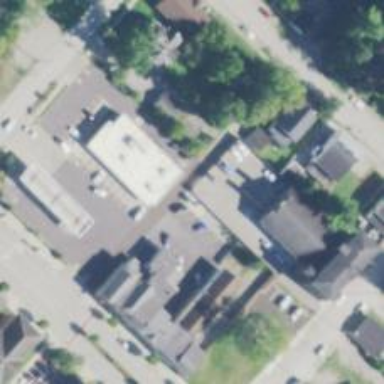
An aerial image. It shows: Alley classified as service road.